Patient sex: M
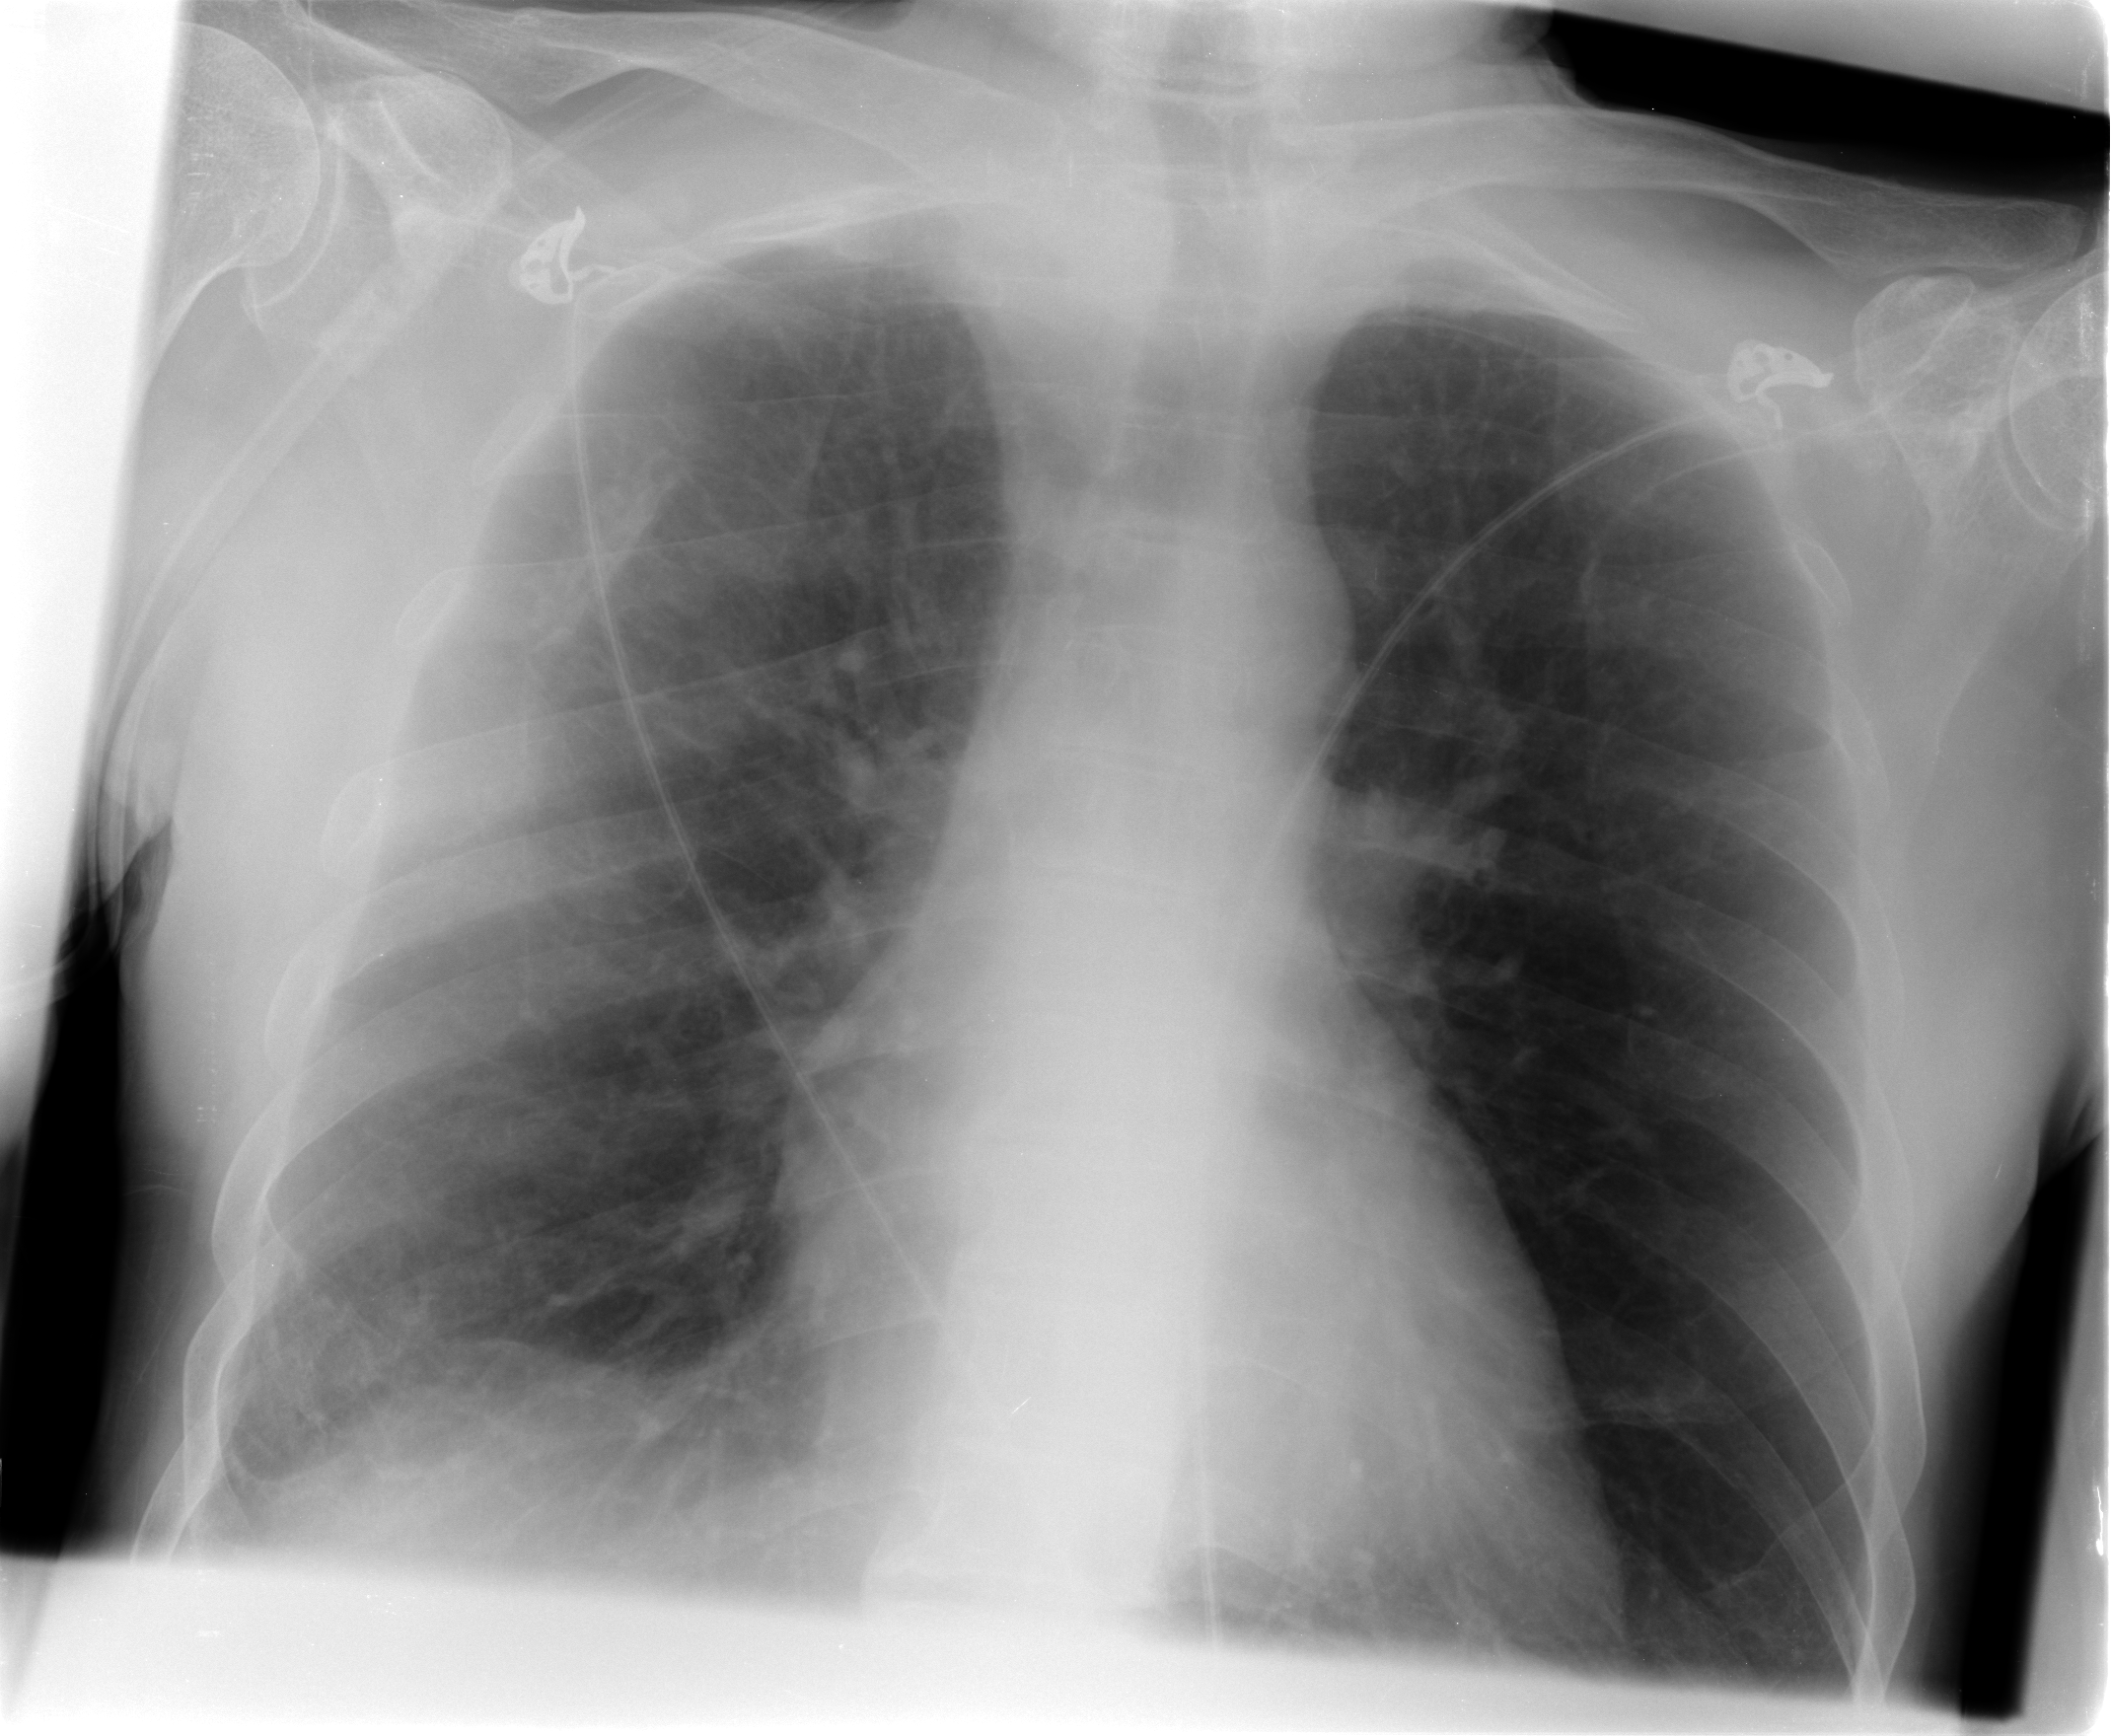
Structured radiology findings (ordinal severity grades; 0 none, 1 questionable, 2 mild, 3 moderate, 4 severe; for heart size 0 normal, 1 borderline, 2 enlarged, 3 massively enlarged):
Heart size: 0
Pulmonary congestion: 2
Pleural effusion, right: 0
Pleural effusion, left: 0
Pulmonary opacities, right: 0
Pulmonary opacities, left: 0
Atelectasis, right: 0
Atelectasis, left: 0